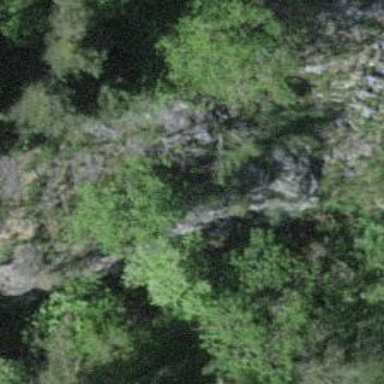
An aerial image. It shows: Natural cliff.